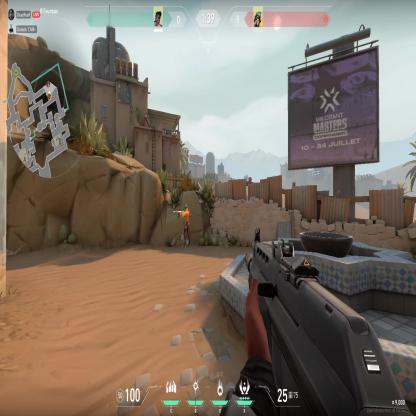
Label: enemy